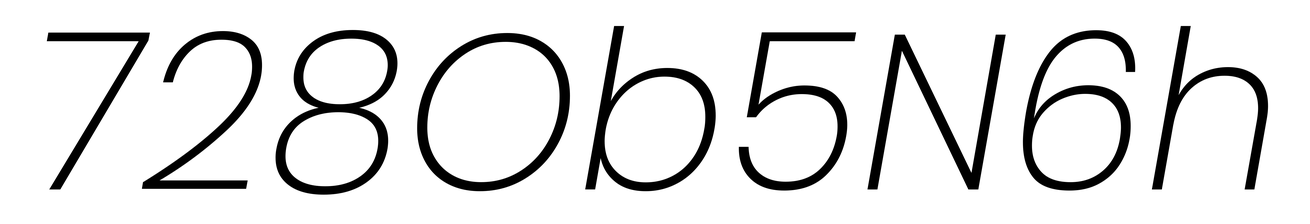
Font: Poppins-ExtraLightItalic